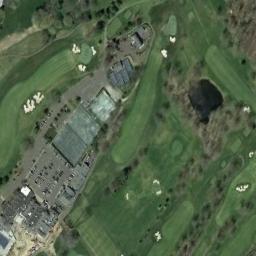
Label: golf_course